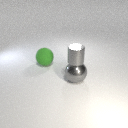
large gray metal sphere to the right of large green rubber sphere